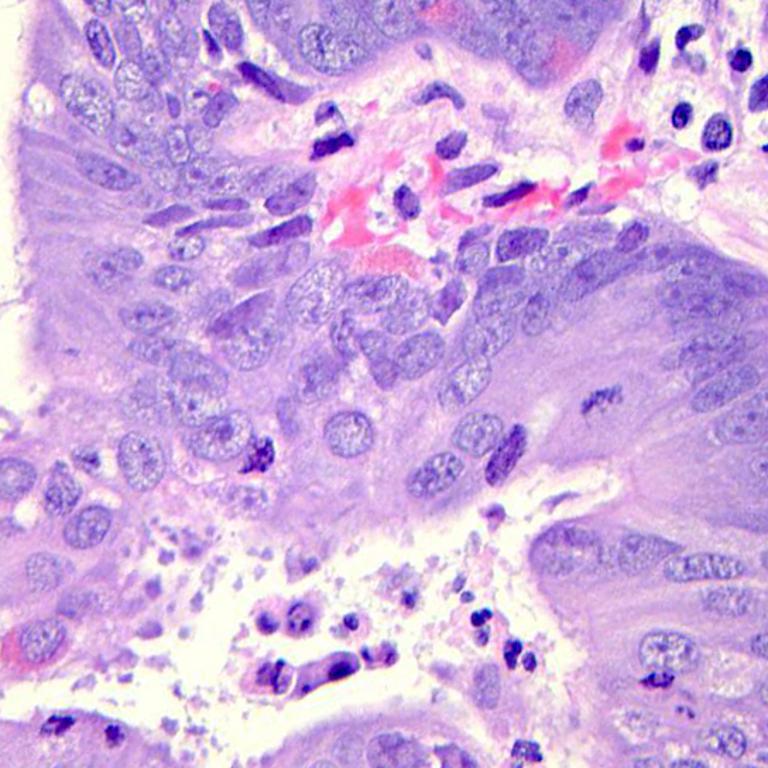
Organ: colon
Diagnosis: adenocarcinomas